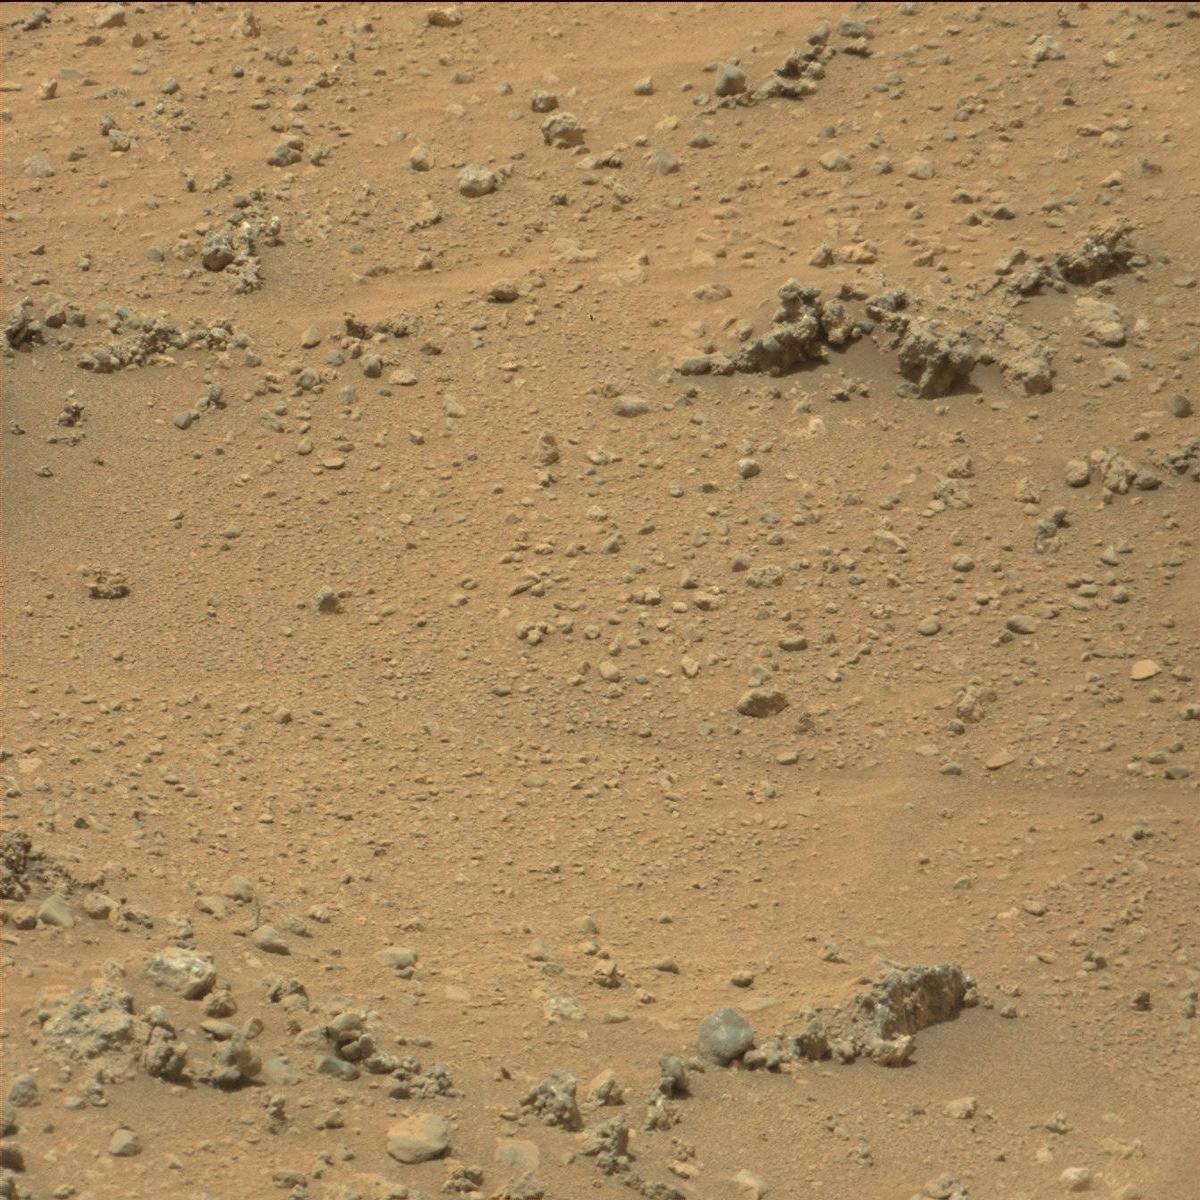
Terrain classes present: Bedrock, Rock, Sand / Soil